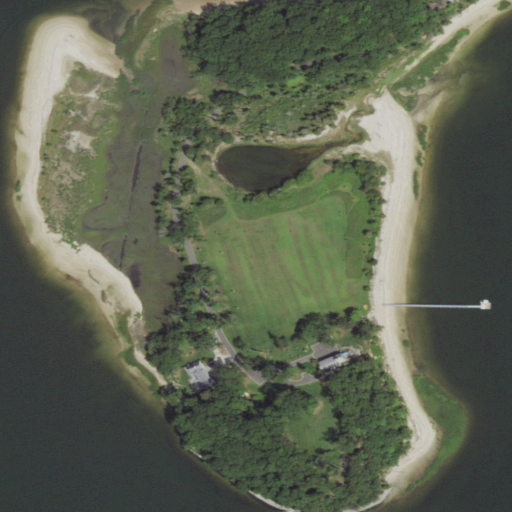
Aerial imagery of island in New York named Duck Island containing open water, herbaceous wetlands, open development, low intensity development, grassland, medium intensity development, barren land, and high intensity development